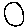
Label: circle